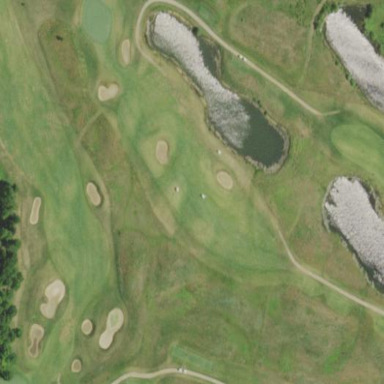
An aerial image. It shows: Rough golf area surrounded by grassland.